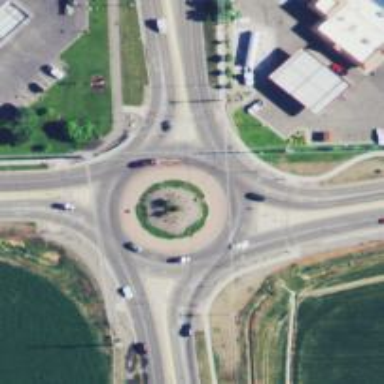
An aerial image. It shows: Roundabout on primary highway.